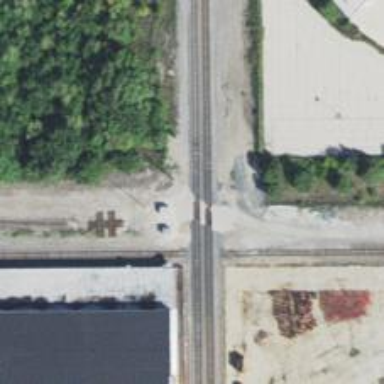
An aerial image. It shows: Railway crossing.